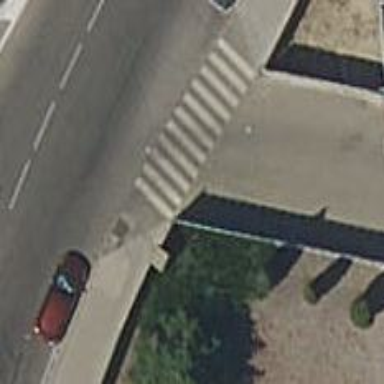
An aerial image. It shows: Uncontrolled zebra crossing on footway.